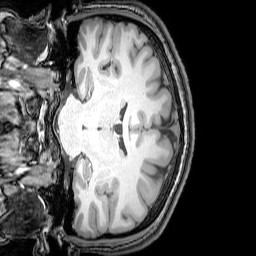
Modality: T1w
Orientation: coronal
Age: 25
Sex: male
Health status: healthy
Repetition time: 0.081 s
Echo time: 0.037 s